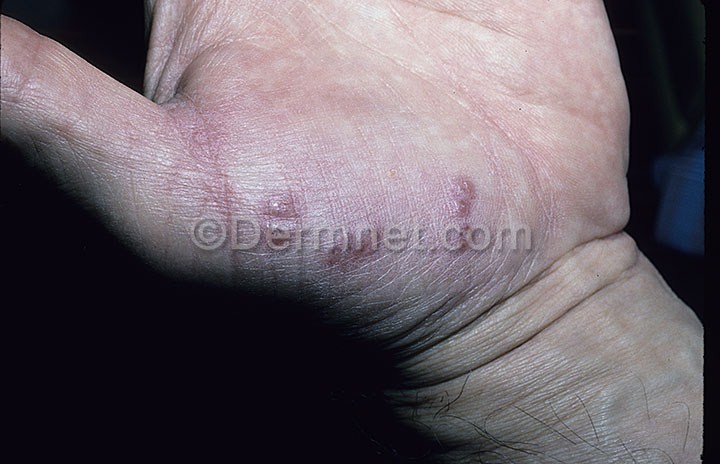
Disease: Warts Molluscum and other Viral Infections